Question: I am using 'react-virtualized' for rendering a Table. The Table should look like this:

I have reached here so far:
<URL>
I am able to add the 'checkbox' in the header row with a custom 'headerRenderer' function.
I want to add the checkbox at the starting of every row. How can I do that?
Here is the code that I have written:
'''
import React, {useState} from 'react';
import {Checkbox, Segment} from 'semantic-ui-react';
import {Column, Table, AutoSizer, SortDirection} from 'react-virtualized';
import _ from 'lodash';
import "react-virtualized/styles.css";
const list = [
{
id: 1001,
code: 'TU101',
title: 'test one',
status: 'Approved',
assigned: 'Test Person one',
},
{
id: 1002,
code: 'TU102',
title: 'test two',
status: 'Approved',
assigned: 'Test Person',
},
{
id: 1003,
code: 'TU103',
title: 'test three',
status: 'Approved',
assigned: 'Test Person two',
},
{
id: 1004,
code: 'TU104',
title: 'test four',
status: 'Approved',
assigned: 'Test Person zero',
},
{
id: 1005,
code: 'TU104',
title: 'test four',
status: 'Approved',
assigned: 'Test Person zero',
},
];
export default function EditableList() {
const [sortBy, setSortBy] = useState('id');
const [sortDirection, setSortDirection] = useState('ASC');
const [sortedList, setSortedList] = useState(_sortList({sortBy, sortDirection}));
function _sortList() {
const newList = _.sortBy(list, [sortBy]);
if (sortDirection === SortDirection.DESC) {
newList.reverse();
}
return newList;
}
function _sort() {
setSortBy(sortBy);
setSortDirection(sortDirection);
setSortedList(_sortList({sortBy, sortDirection}));
}
function _headerRenderer() {
return (
<div>
<Checkbox />
</div>
);
}
return (
<>
...
<Segment basic />
<div style={{height: 300}}>
<AutoSizer>
{() => (
<Table
width={800}
height={300}
headerHeight={30}
rowHeight={40}
sort={_sort}
sortBy={sortBy}
sortDirection={sortDirection}
rowCount={sortedList.length}
rowGetter={({index}) => sortedList[index]}
>
<Column dataKey="checkbox" headerRenderer={_headerRenderer} width={100} />
<Column label="ID" dataKey="id" width={200} />
<Column width={300} label="Code" dataKey="code" />
<Column width={300} label="Title" dataKey="title" />
<Column width={300} label="Status" dataKey="status" />
<Column width={300} label="Assigned" dataKey="assigned" />
</Table>
)}
</AutoSizer>
</div>
</>
);
}
'''
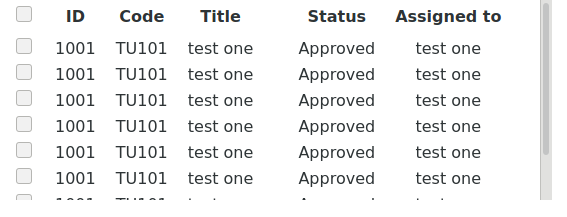
Answer: After diving deep into the library, there is a 'rowRenderer' function which is responsible for rendering a table row given an array of columns.
- - 'Table'
Here's the code overriding the 'rowRenderer' function:
'''
function _rowRenderer({
key, // Unique key within array of rows
index // Index of row within collection
}) {
return (
<div
key={key}
className="ReactVirtualized__Table__row"
role="row"
style={{
height: "40px",
width: "800px",
overflow: "hidden",
paddingRight: "12px"
}}
>
{
<>
<div
className="ReactVirtualized__Table__rowColumn"
role="gridcell"
style={{ overflow: "hidden", flex: "0 1 100px" }}
>
<Checkbox />
</div>
<div
className="ReactVirtualized__Table__rowColumn"
role="gridcell"
style={{ overflow: "hidden", flex: "0 1 200px" }}
>
{list[index].id}
</div>
<div
className="ReactVirtualized__Table__rowColumn"
role="gridcell"
style={{ overflow: "hidden", flex: "0 1 300px" }}
>
{list[index].code}
</div>
<div
className="ReactVirtualized__Table__rowColumn"
role="gridcell"
style={{ overflow: "hidden", flex: "0 1 300px" }}
>
{list[index].title}
</div>
<div
className="ReactVirtualized__Table__rowColumn"
role="gridcell"
style={{ overflow: "hidden", flex: "0 1 300px" }}
>
{list[index].status}
</div>
<div
className="ReactVirtualized__Table__rowColumn"
role="gridcell"
style={{ overflow: "hidden", flex: "0 1 300px" }}
>
{list[index].assigned}
</div>
</>
}
</div>
);
}
'''
Here's the code preview on codesandbox:
<URL>